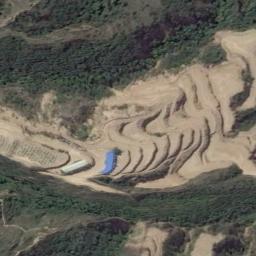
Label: terrace